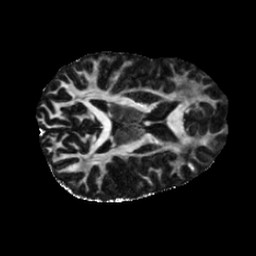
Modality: FA
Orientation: axial
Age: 24
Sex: female
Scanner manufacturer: siemens
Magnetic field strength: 6.98 T
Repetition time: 7.776 s
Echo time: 0.076 s